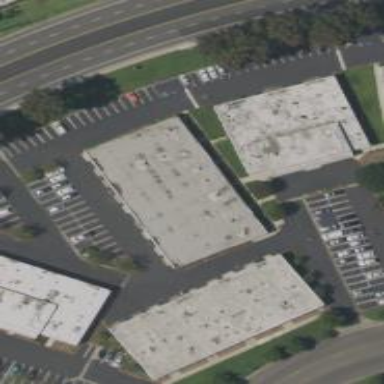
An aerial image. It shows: Commercial building.